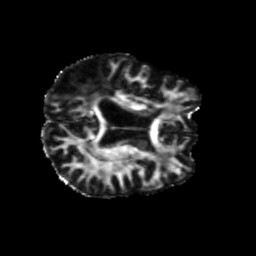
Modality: FA
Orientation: axial
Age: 68
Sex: female
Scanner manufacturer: siemens
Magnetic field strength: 3 T
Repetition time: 5.25 s
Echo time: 0.08 s